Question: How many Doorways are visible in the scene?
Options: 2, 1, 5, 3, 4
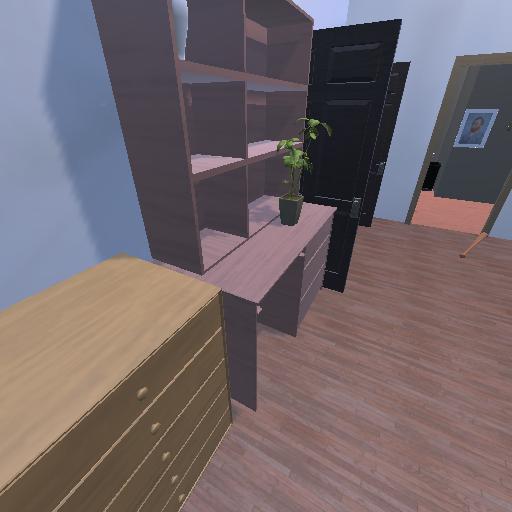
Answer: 2